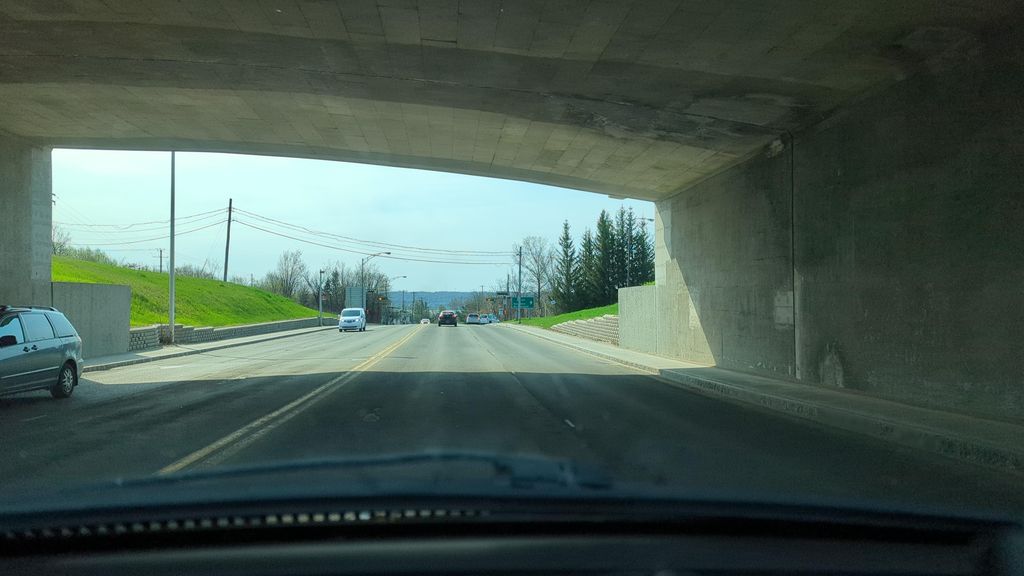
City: quebec_city